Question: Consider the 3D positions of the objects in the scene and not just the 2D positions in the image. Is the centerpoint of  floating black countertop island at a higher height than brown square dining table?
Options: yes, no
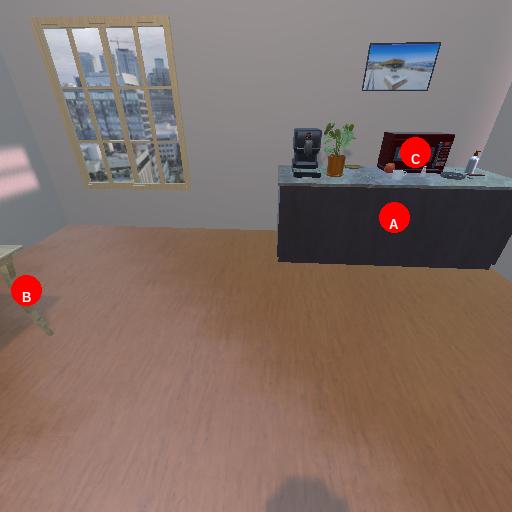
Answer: yes